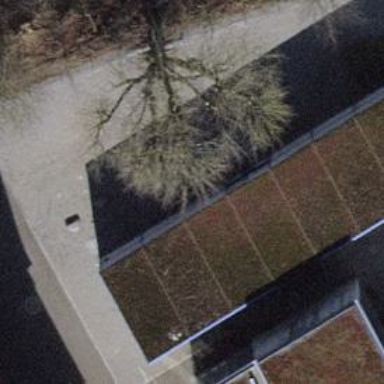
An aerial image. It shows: School building.